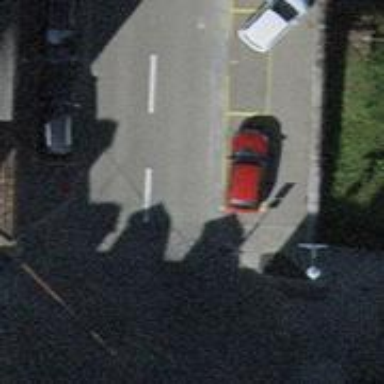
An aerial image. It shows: Kerb serving as barrier.